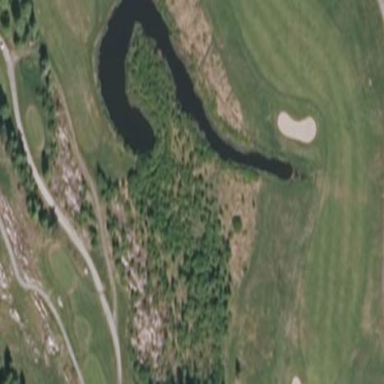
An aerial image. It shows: Golf fairway surrounded by grass.